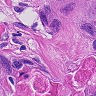
Metastatic tissue present: yes